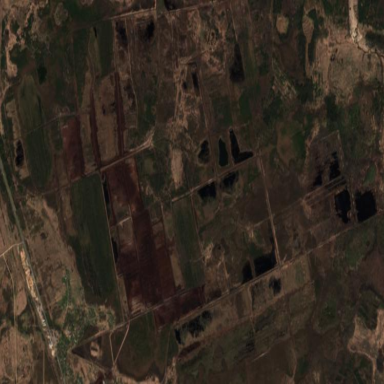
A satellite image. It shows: Bog wetland located in peat quarry area.